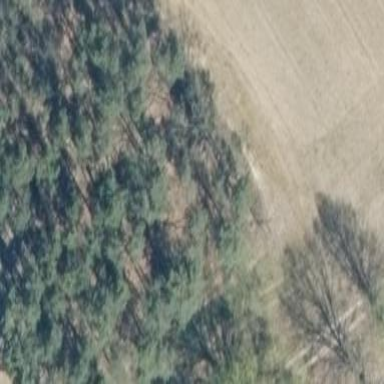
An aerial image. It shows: Forest area.